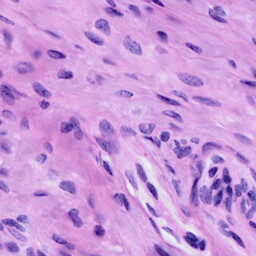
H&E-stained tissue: Cervix